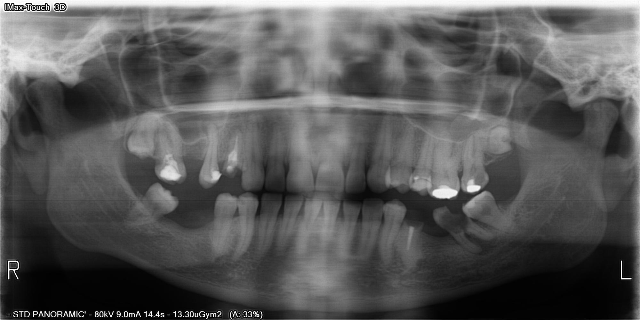
adult